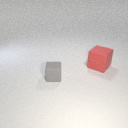
large red rubber cube to the right of small gray rubber cube